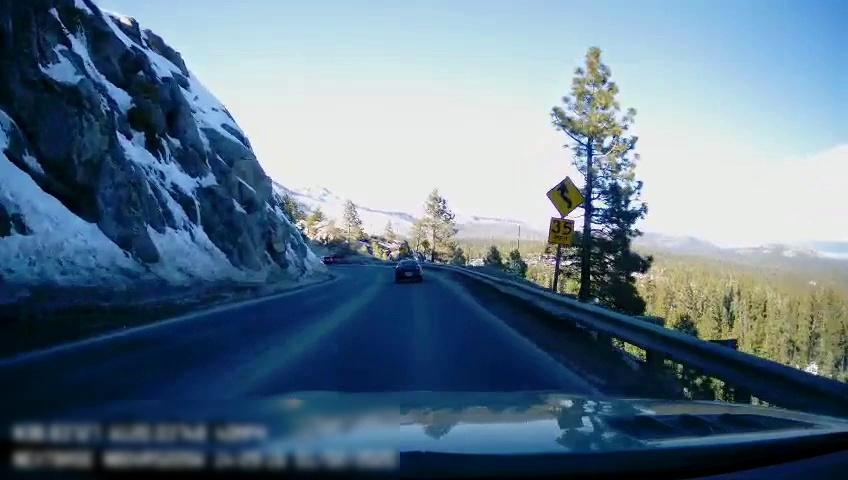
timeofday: Day
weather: Sunny
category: Drivable Space
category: Vehicles | Car
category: Lanes | Opposite Lane
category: Lanes | Current Lane
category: Lanes | Opposite Lane
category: Lanes | Current Lane
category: Traffic | Signs
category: Traffic | Signs